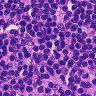
Metastatic tissue present: no